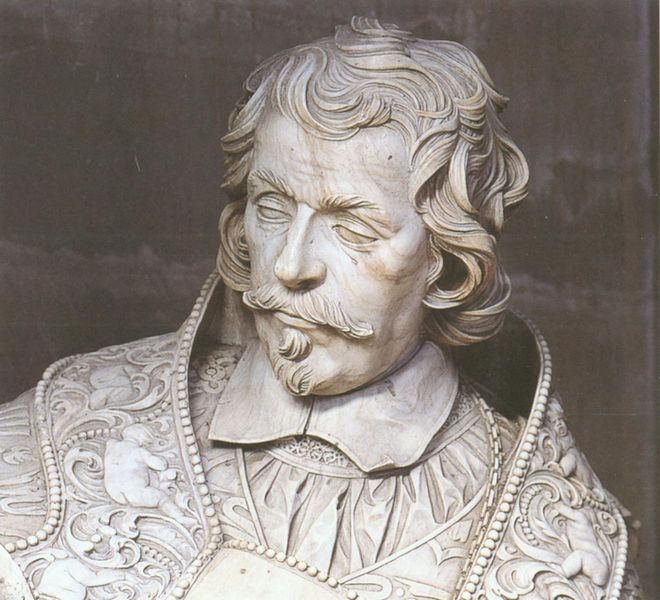
Titel: Grabmal für Karl von Metternich
Künstler: Matthias Rauchmiller
Standort: Trier, Liebfrauenkirche (EU - D - RP)
Schlagwörter: mann, marmor, nase, blick, muster, ornament, bart, augen, barock, falten, kragen, stein, gewand, haare, stoff, augenbrauen, kinn, locken, rokoko, engel, putte, ranken, skulptur, statue, kette, könig, papst, dekoration, büste, ornamente, verzierung, schnauzbart, philosoph, rüstung, verziert, halbprofil, priester, arabesken, monument, arabeske, blätterranken, bernini, skulpzur, teure kleidung, kinderkörper